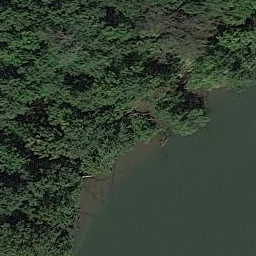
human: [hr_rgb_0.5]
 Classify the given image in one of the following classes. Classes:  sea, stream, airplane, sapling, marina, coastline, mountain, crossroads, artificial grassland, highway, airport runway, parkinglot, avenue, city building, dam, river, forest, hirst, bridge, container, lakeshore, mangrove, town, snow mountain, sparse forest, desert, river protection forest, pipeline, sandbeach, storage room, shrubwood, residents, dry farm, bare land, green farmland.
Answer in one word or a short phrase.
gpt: river protection forest